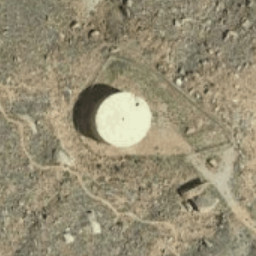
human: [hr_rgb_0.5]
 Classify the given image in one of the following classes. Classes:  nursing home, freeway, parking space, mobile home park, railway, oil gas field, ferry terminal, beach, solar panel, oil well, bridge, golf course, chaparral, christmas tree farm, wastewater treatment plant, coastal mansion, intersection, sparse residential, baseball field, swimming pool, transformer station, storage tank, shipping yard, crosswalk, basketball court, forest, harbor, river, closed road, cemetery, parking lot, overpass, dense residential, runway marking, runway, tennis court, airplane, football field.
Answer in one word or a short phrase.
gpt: storage tank